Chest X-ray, PA view. Patient: 35 years old, sex F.
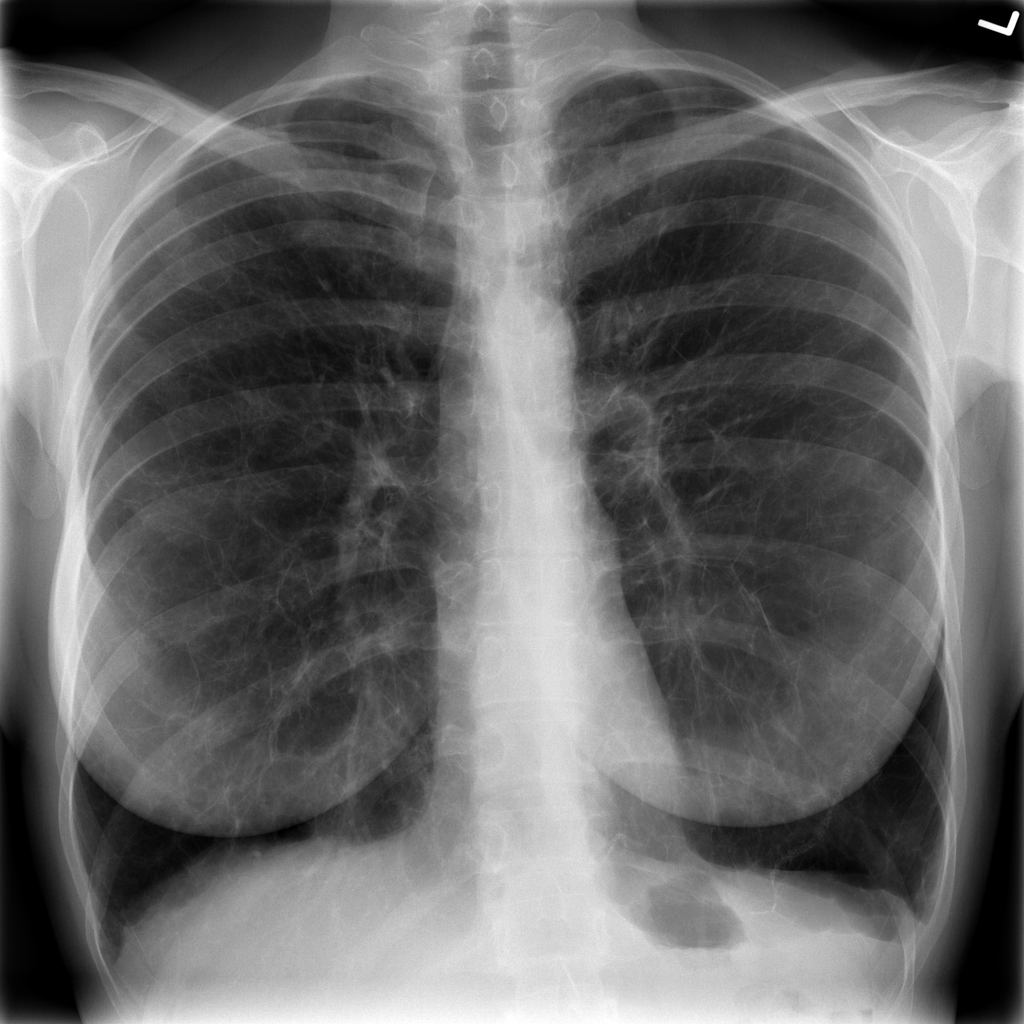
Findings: Emphysema, Infiltration